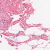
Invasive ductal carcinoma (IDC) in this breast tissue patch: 0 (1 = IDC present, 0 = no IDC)